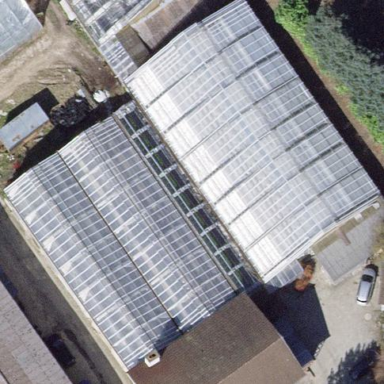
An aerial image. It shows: Greenhouse.